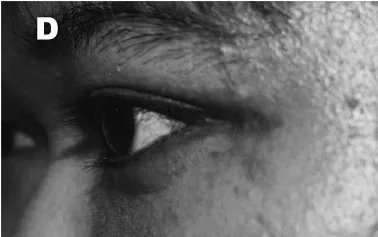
(B,D) The same patient 5 weeks after the lateral wall decompression with fat debulking showing relief of epiblepharon.
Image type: pathology (methylene_blue)